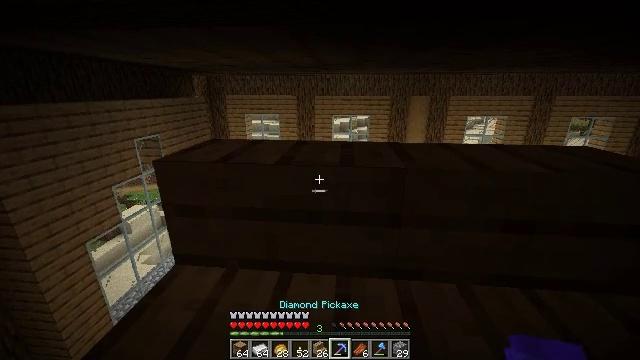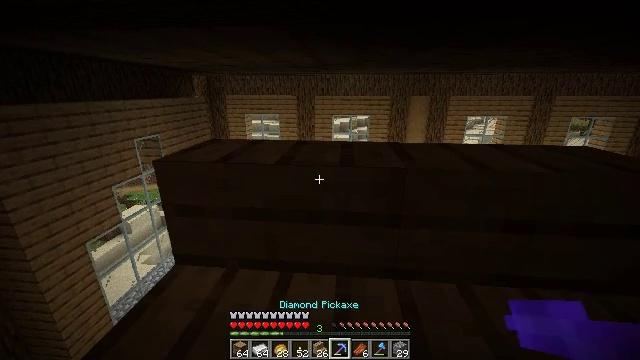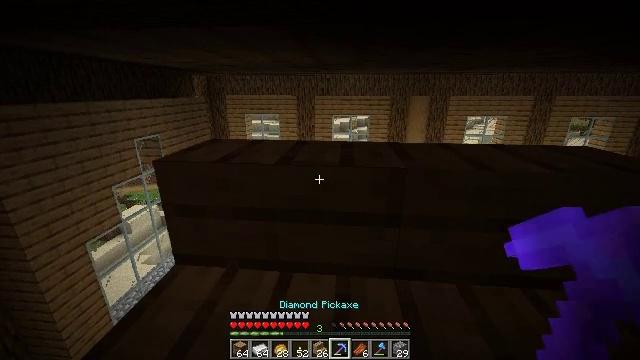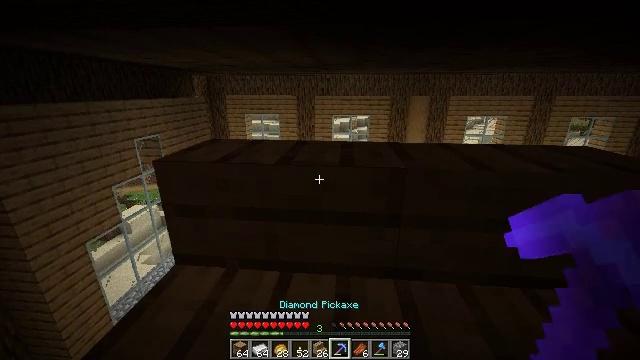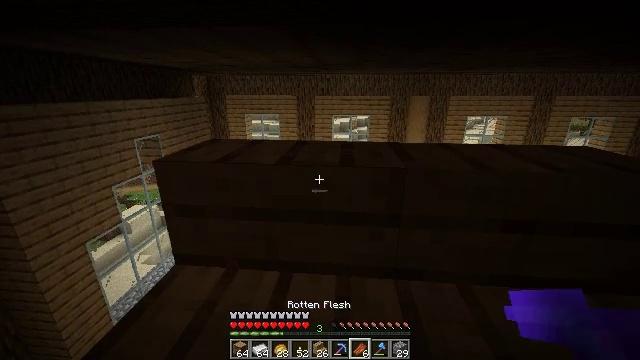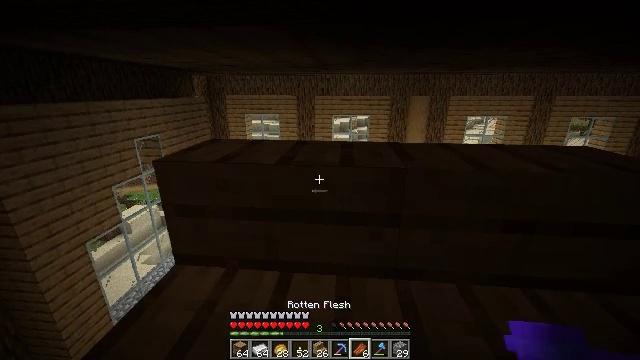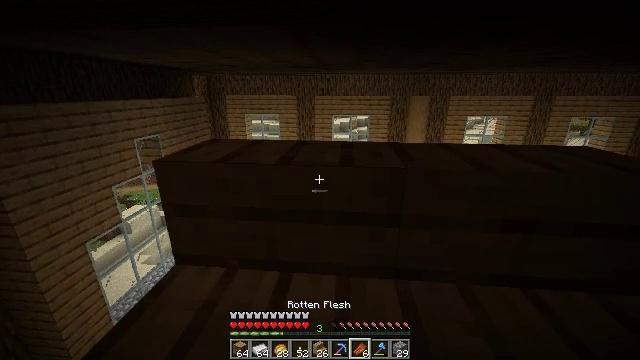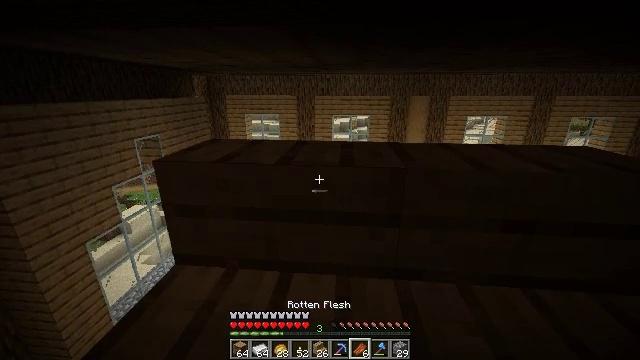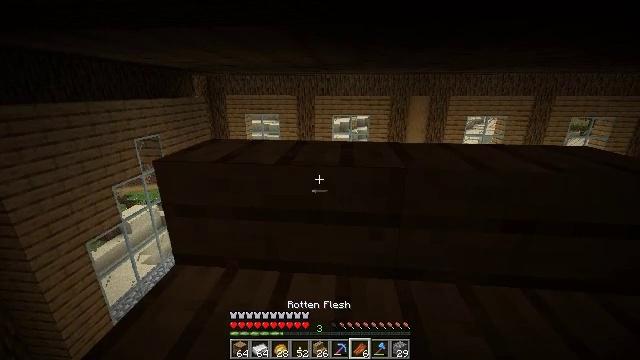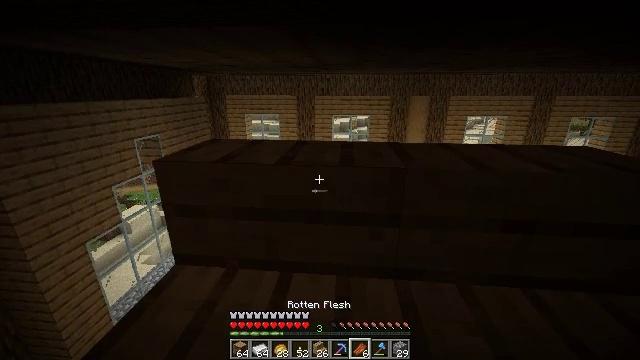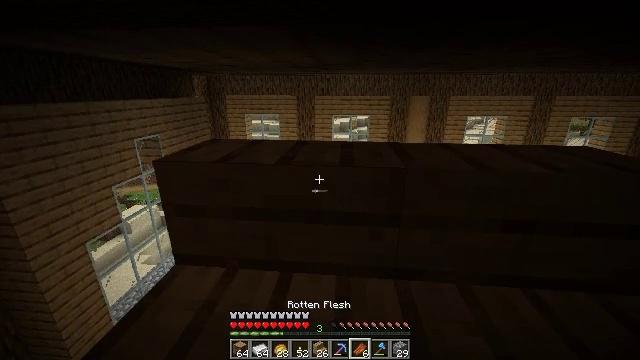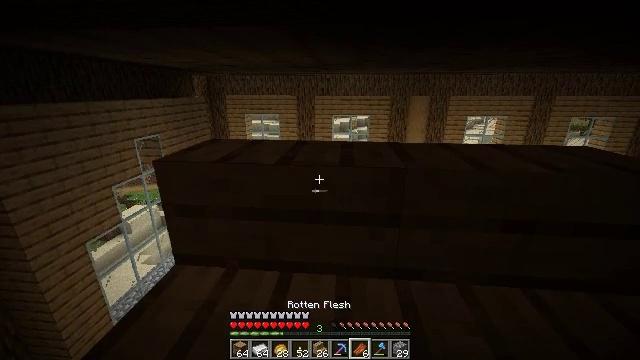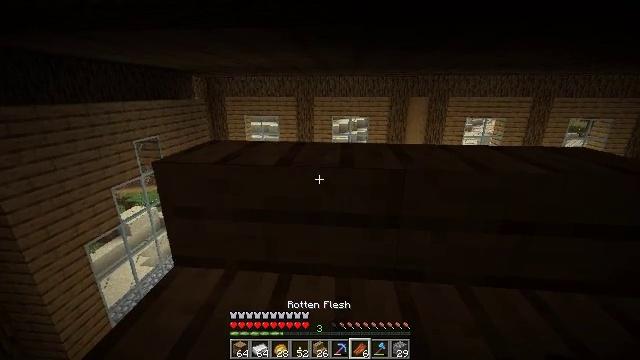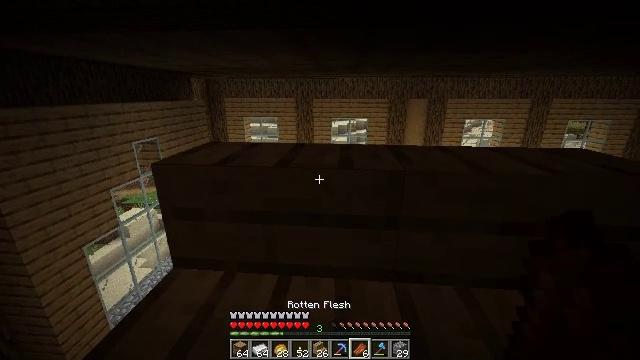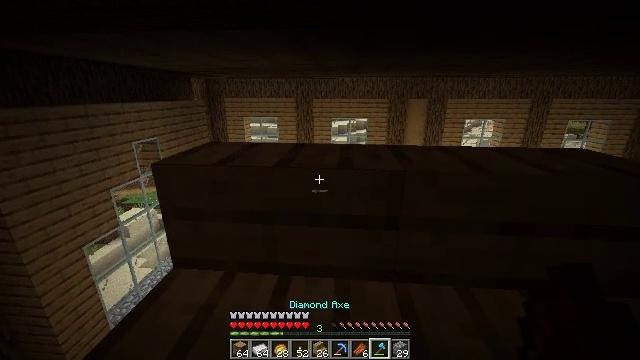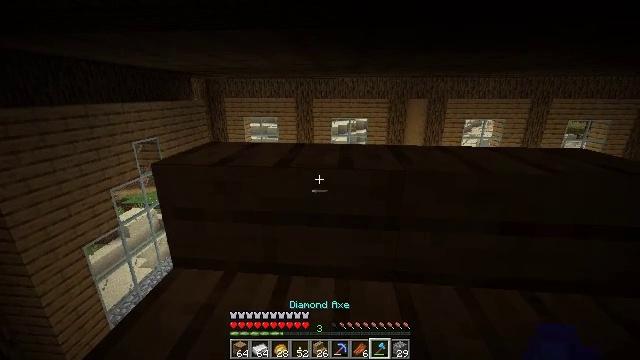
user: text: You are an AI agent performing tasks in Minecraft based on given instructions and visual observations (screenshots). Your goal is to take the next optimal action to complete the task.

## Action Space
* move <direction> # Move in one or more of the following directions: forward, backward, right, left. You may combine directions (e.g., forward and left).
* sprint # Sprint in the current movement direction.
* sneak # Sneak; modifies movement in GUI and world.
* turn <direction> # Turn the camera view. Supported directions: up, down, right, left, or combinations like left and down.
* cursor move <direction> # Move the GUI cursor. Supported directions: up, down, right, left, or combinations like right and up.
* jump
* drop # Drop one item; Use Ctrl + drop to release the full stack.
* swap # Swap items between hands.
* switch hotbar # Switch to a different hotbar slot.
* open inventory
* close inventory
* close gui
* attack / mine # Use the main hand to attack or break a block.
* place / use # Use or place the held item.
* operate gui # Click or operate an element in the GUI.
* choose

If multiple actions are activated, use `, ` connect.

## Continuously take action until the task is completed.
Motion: motion action
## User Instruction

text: Reclaim the oak slab from a structure.
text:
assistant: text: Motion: sneak
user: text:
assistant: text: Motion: sneak
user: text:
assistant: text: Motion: sneak
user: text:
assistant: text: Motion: sneak
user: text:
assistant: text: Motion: sneak
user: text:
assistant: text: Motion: sneak
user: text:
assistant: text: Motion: sneak
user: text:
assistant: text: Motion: sneak
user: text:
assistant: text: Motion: sneak
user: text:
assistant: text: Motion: sneak
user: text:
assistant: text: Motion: sneak
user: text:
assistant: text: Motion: sneak
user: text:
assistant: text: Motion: sneak
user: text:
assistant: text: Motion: sneak
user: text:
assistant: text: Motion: sneak
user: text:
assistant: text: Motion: sneak
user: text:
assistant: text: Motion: sneak
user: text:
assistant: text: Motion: sneak
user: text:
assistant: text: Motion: sneak
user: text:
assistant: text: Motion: sneak, turn up
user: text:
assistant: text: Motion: sneak, turn up
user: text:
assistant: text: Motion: sneak, turn right and up
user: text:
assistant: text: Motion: sneak, turn right and up
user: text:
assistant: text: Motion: sneak, turn up
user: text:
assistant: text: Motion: sneak, turn up
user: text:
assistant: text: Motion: sneak, turn up
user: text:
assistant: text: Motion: move forward, sneak
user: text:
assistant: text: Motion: move forward, sneak, turn up
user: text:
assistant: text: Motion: move forward, sneak, turn up
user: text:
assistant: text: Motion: sneak, turn left and up